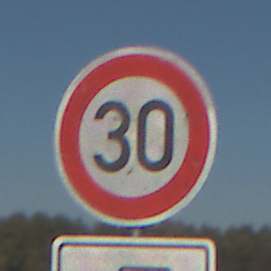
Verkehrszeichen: Geschwindigkeit30
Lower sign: HinweisDurchSinnbild14
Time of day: MorningAfternoon
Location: Outdoor (Nature)
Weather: Clear
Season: Autumn
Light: Natural